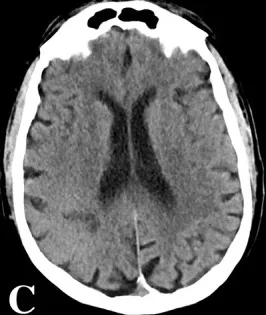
CT head pre- and post-corticosteroid therapy. (C,D) Repeat CT head 4 weeks after post-corticosteroid therapy revealed a decrease in vasogenic edema and apparent size of the lesion.
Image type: radiology (ct)